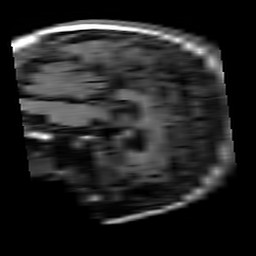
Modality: T1w
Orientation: sagittal
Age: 25
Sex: female
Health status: healthy
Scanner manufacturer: siemens
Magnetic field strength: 3 T
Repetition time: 4.1 s
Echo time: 0.0085 s